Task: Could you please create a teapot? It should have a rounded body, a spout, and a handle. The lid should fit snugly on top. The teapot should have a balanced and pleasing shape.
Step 29:
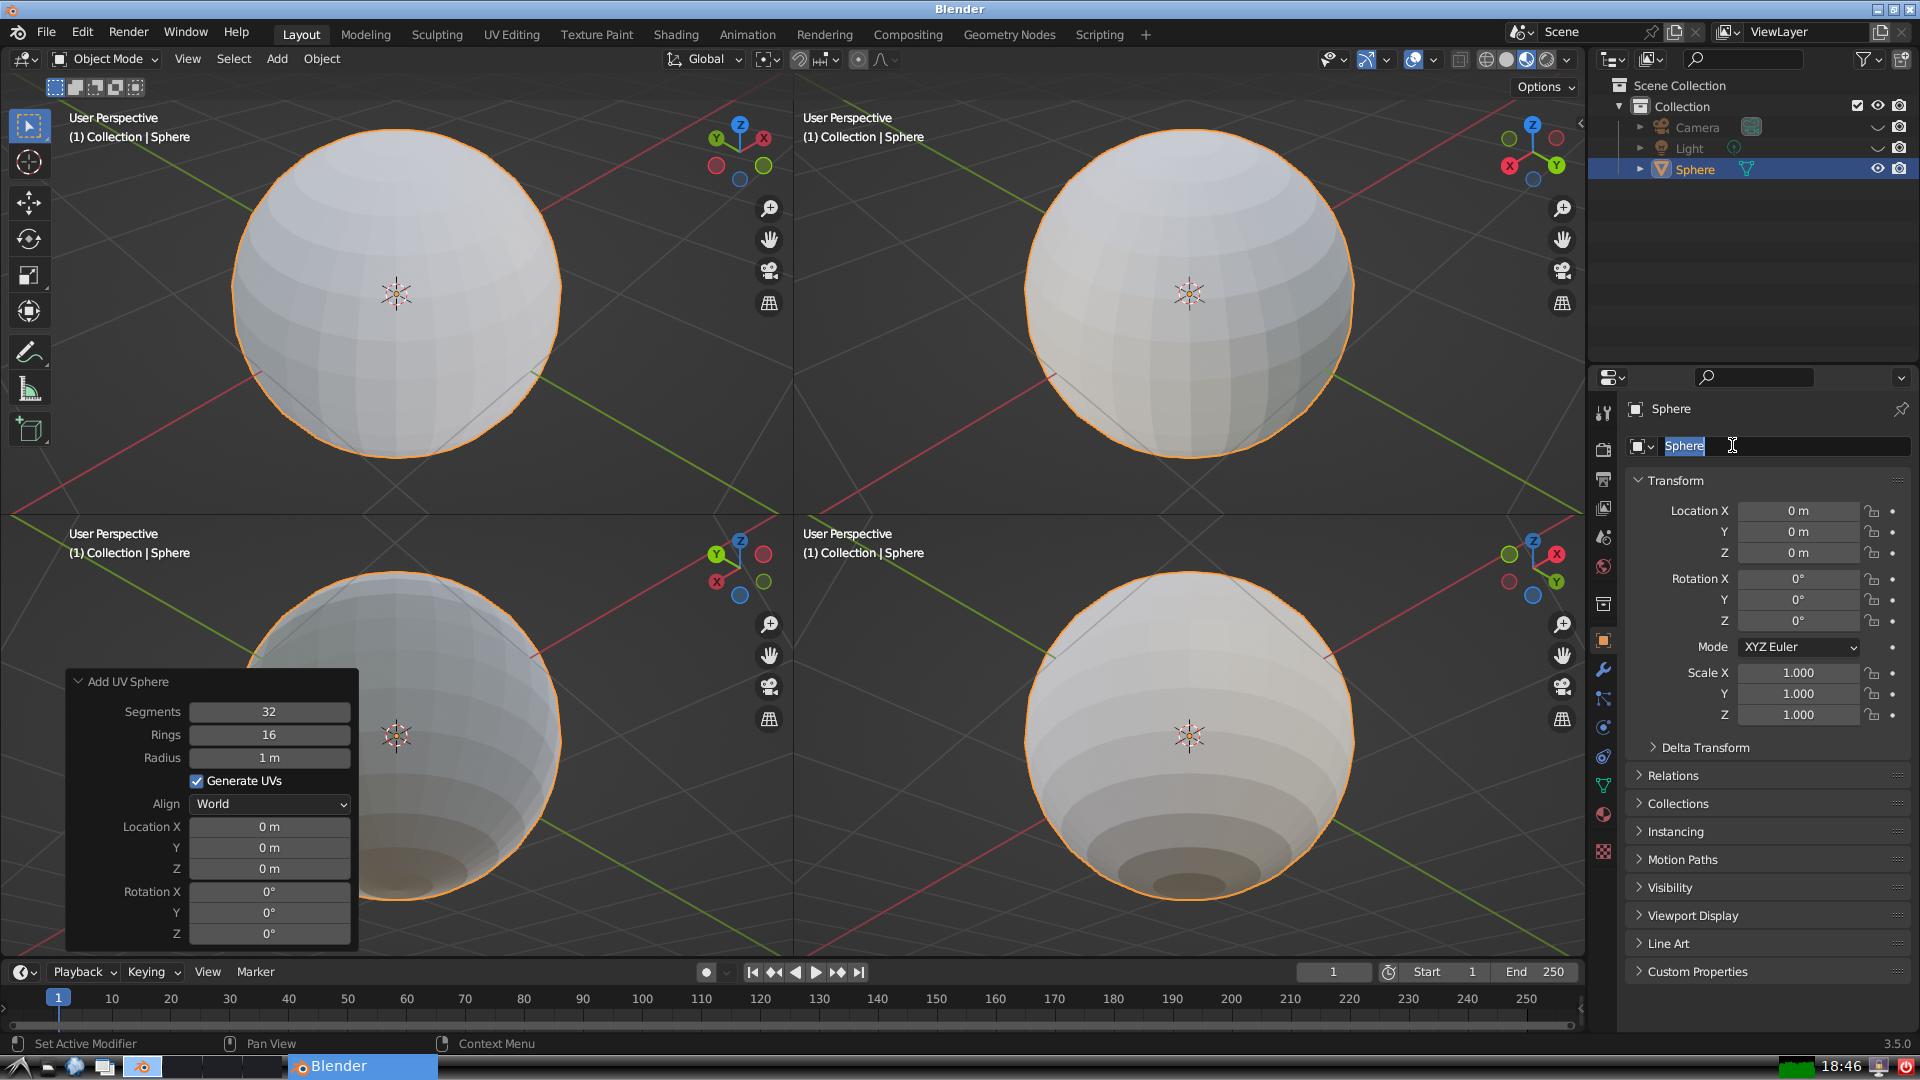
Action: input_text: n_Body